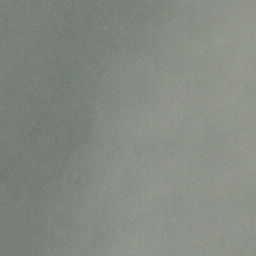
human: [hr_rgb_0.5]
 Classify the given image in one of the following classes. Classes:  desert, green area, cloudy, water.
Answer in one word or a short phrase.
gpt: cloudy